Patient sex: M
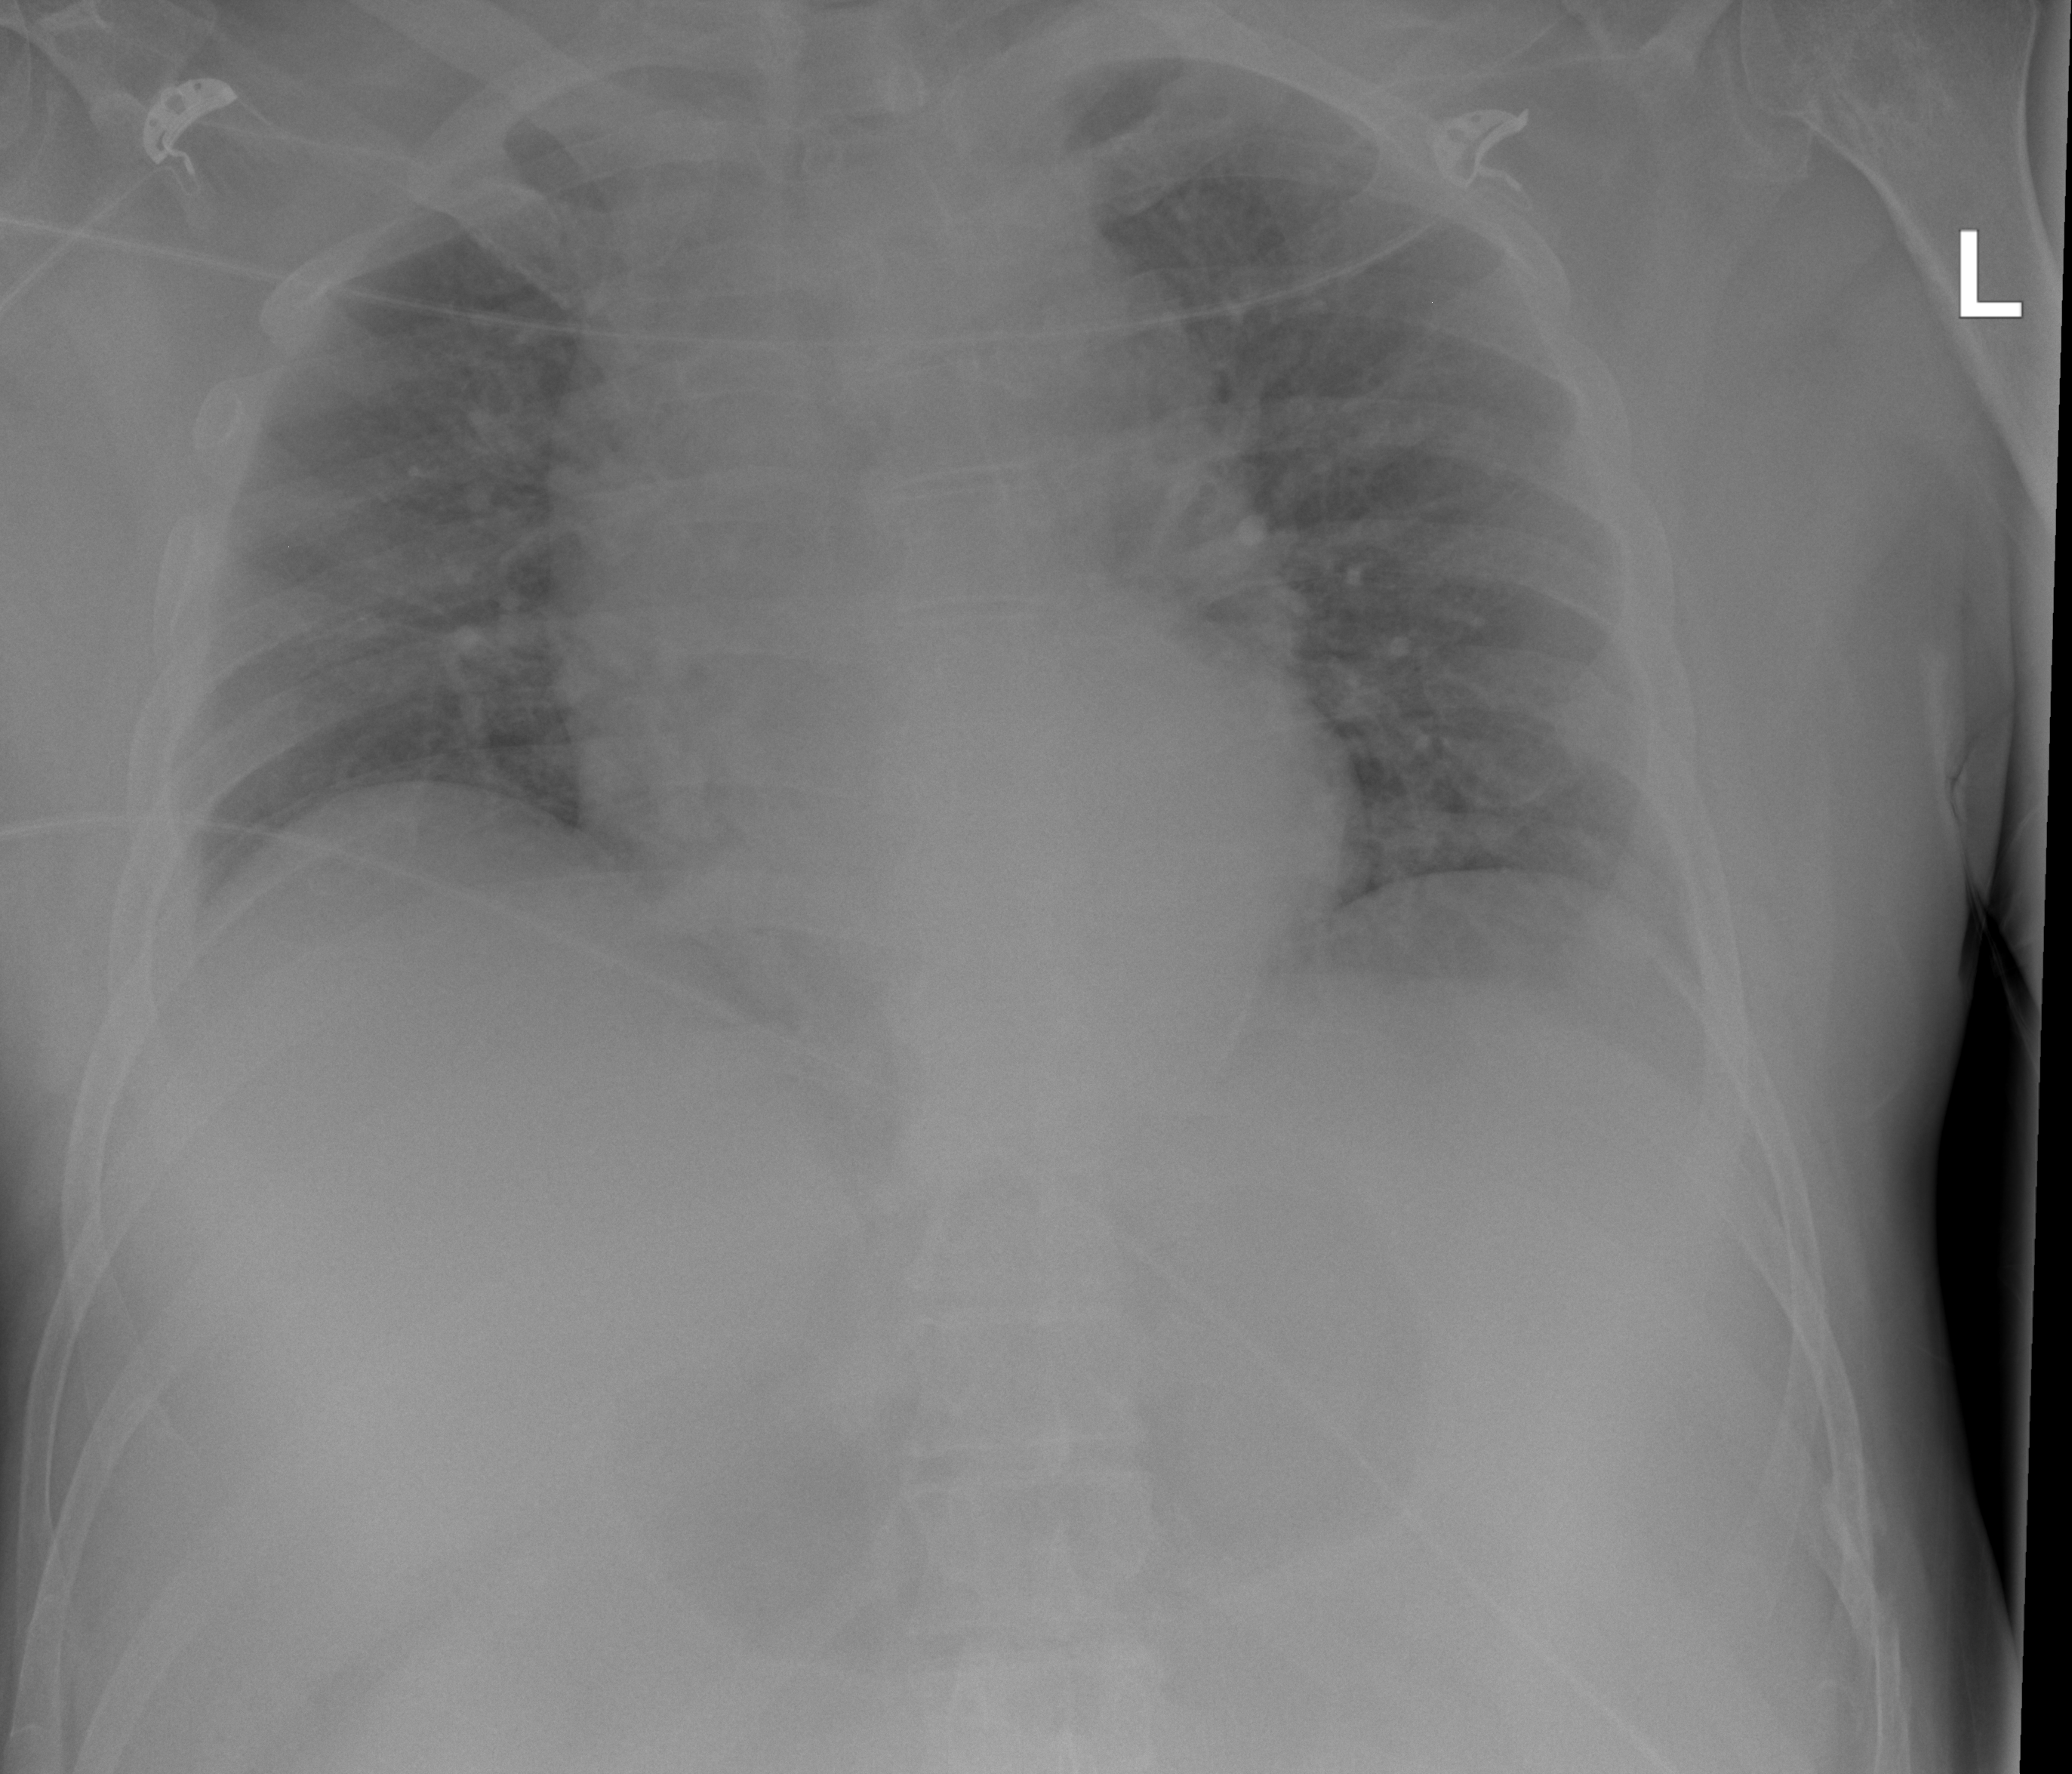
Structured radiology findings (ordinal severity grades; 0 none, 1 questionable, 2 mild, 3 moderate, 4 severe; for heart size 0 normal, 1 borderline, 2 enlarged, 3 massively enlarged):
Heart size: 1
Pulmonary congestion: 2
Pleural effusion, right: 0
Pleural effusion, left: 0
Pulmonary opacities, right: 0
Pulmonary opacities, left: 0
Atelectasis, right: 0
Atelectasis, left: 0